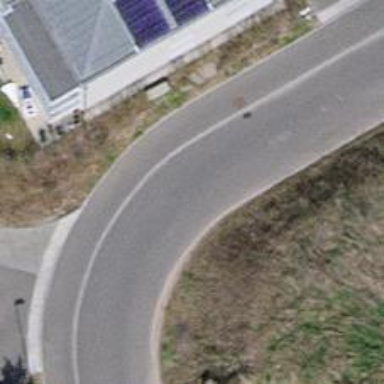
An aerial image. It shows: Asphalt road in living street.